Question: How to force PopupMenu to overlap anchor? I would like to recreate something similar to <URL>:

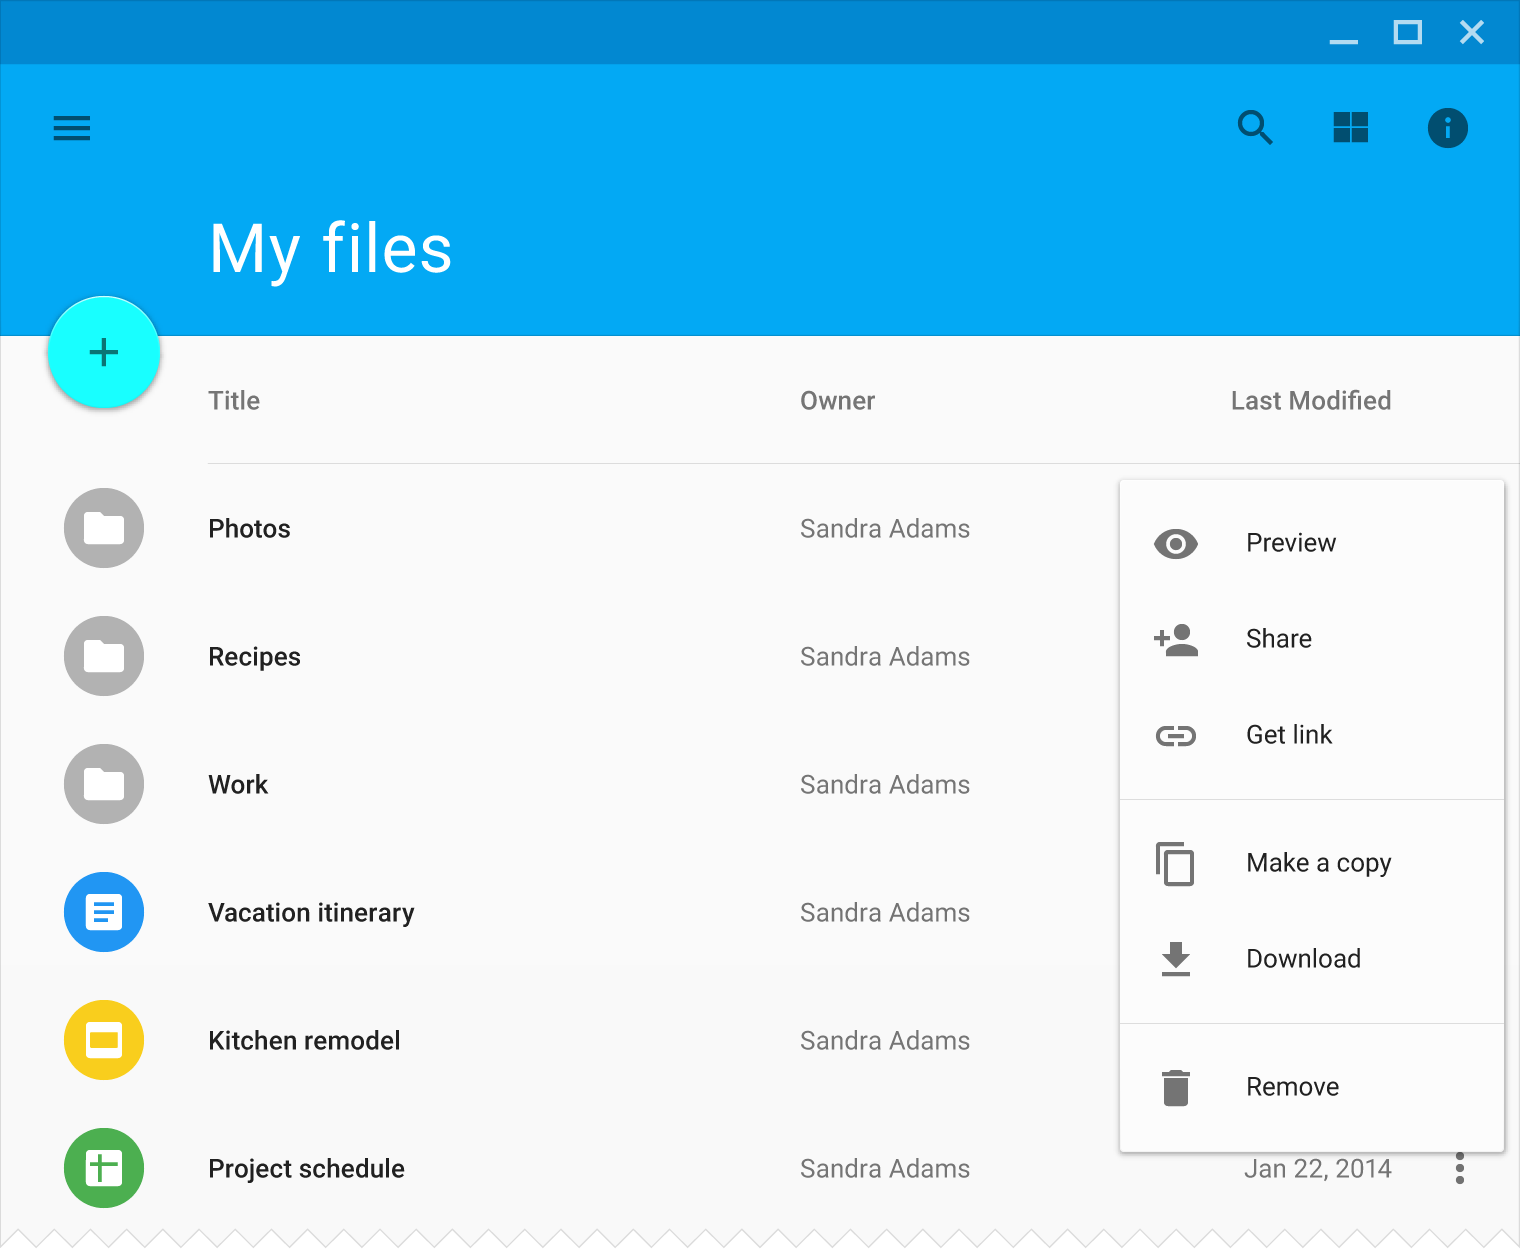
Answer: Setting 'android:dropDownVerticalOffset' allowed me to overlap anchor view:
'''
<style name="AppTheme" parent="Theme.AppCompat.Light.DarkActionBar">
<item name="popupMenuStyle">@style/PopupMenu</item>
</style>
<style name="PopupMenu" parent="@style/Widget.AppCompat.Light.PopupMenu">
<item name="android:dropDownVerticalOffset">-36dip</item>
</style>
'''